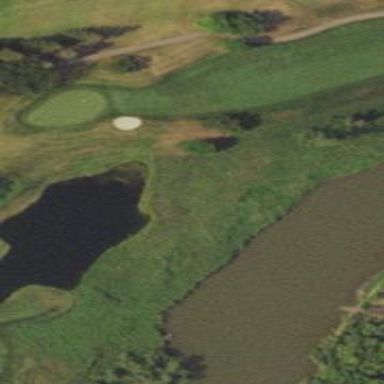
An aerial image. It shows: Water hazard in golf course. The hazard is natural water feature.